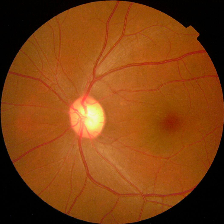
Diabetic retinopathy grade: No DR